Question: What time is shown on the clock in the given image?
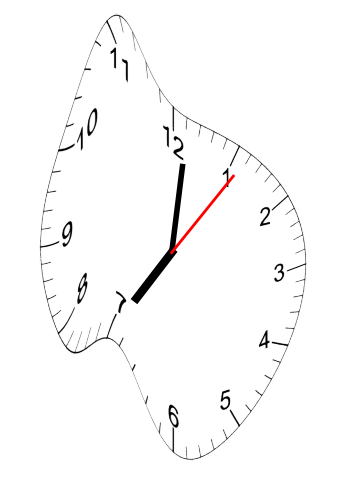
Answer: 07:01:06